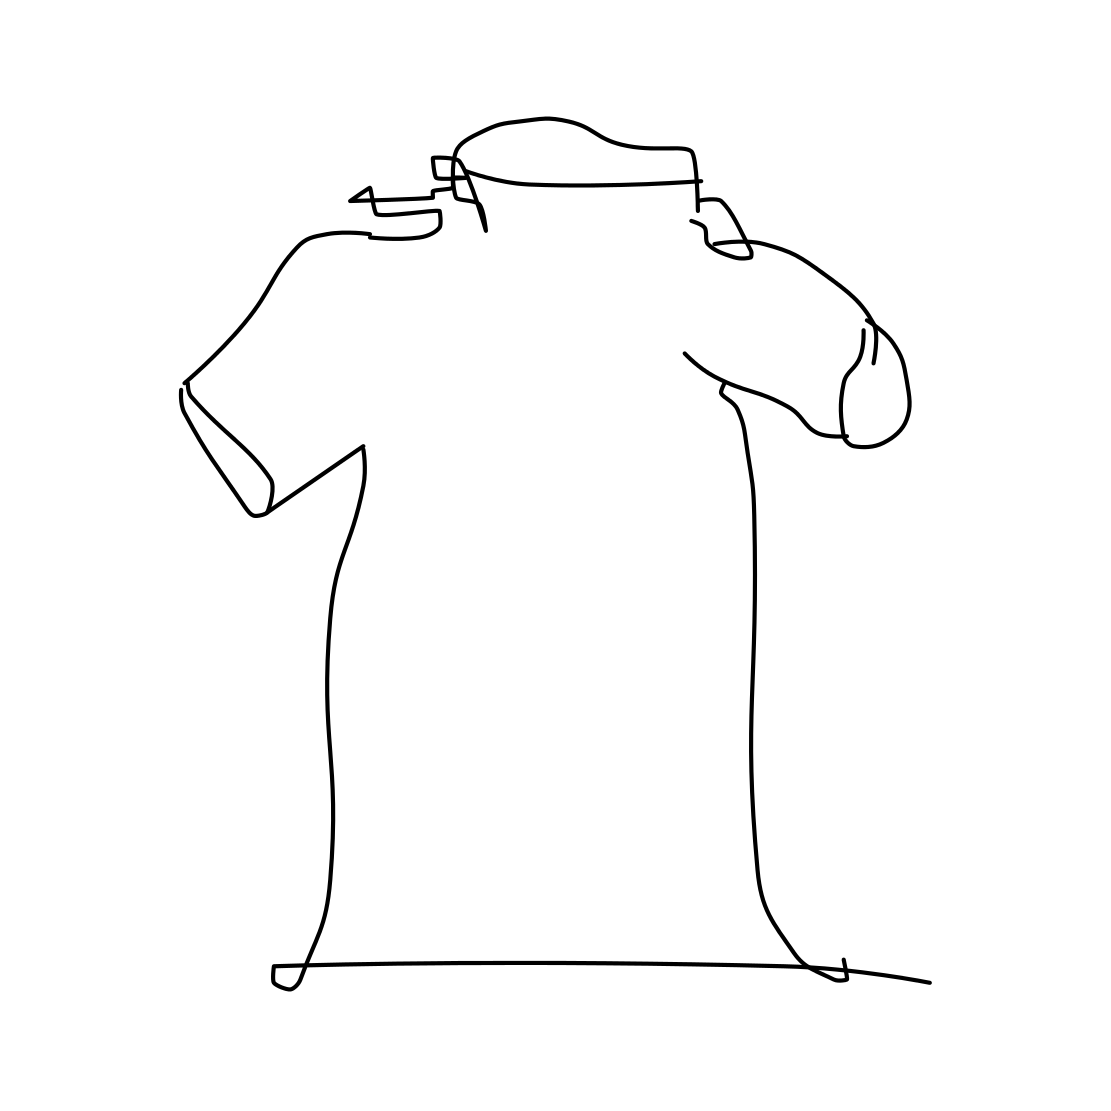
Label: t-shirt